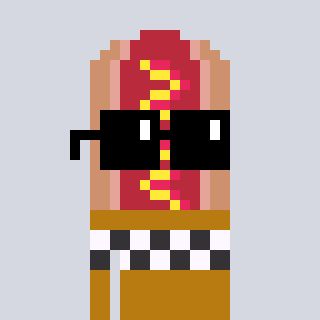
a pixel art character with square black sunglasses, a hotdog-shaped head and a gold-colored body on a cool background